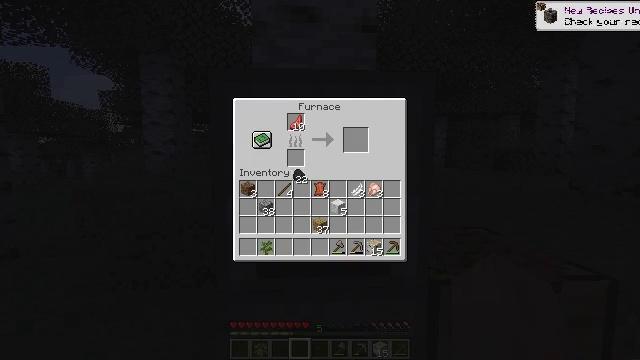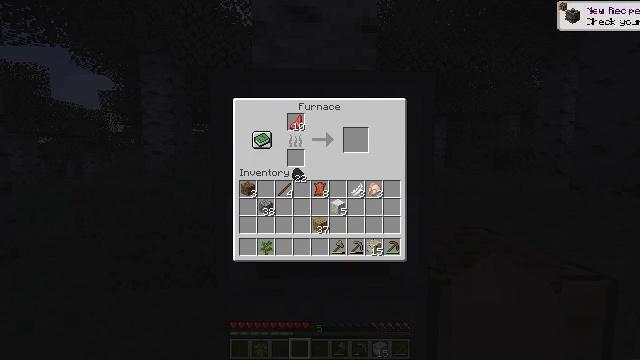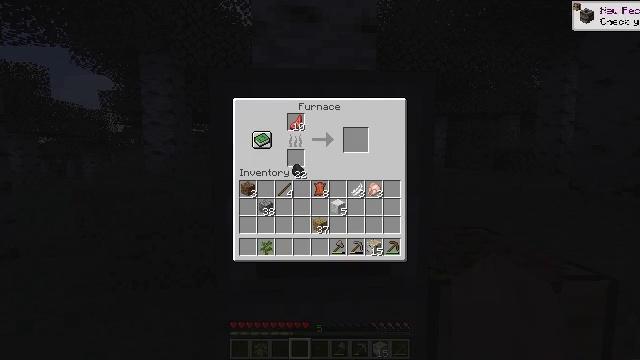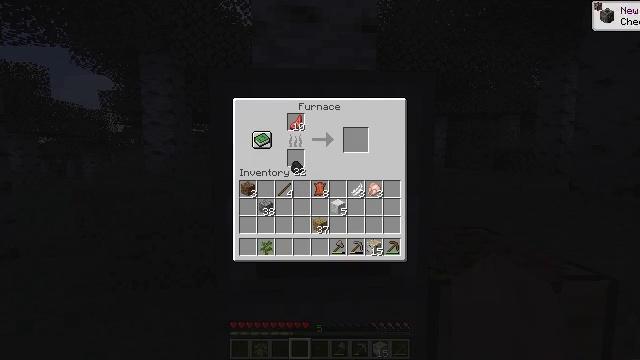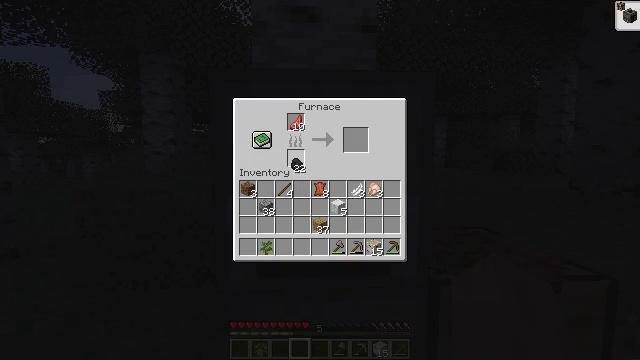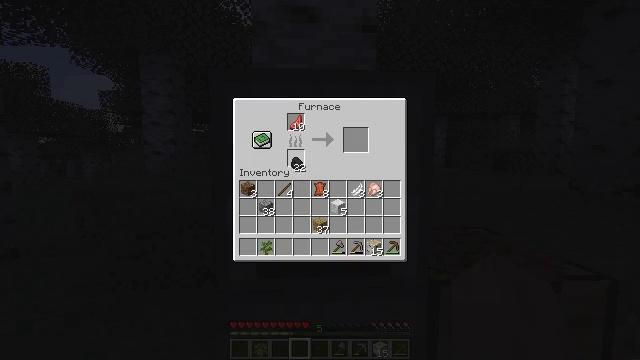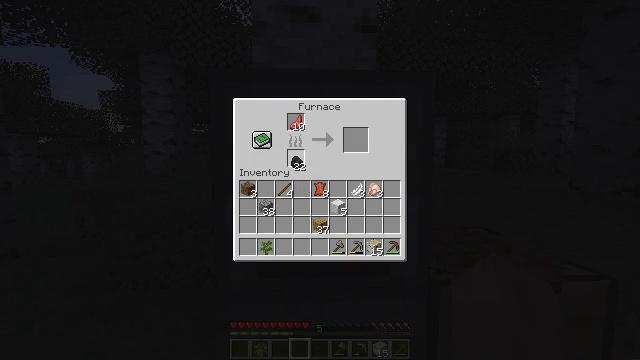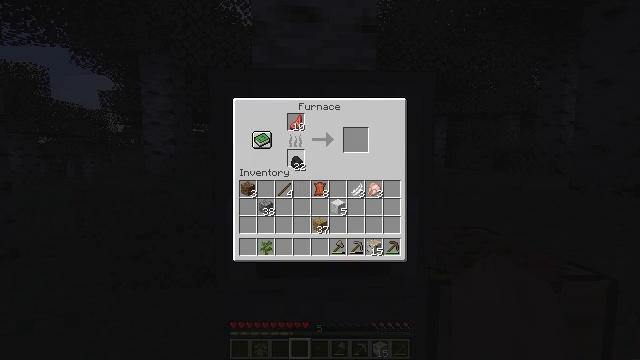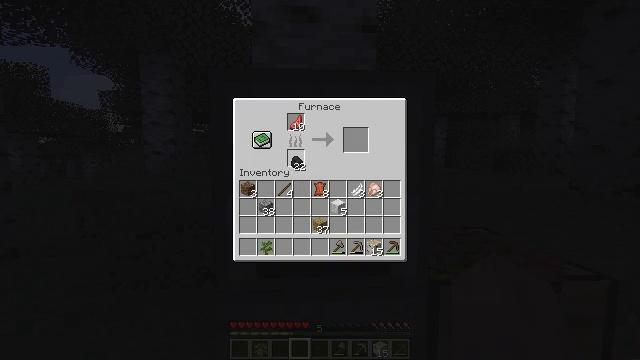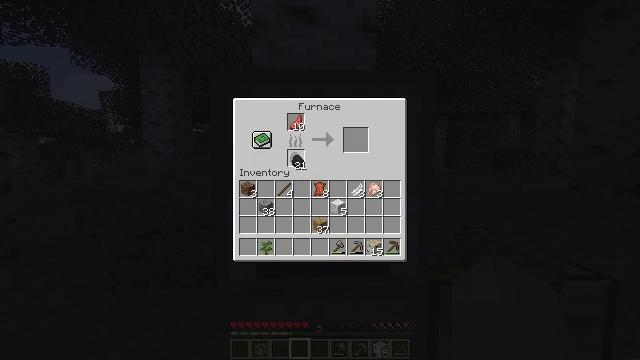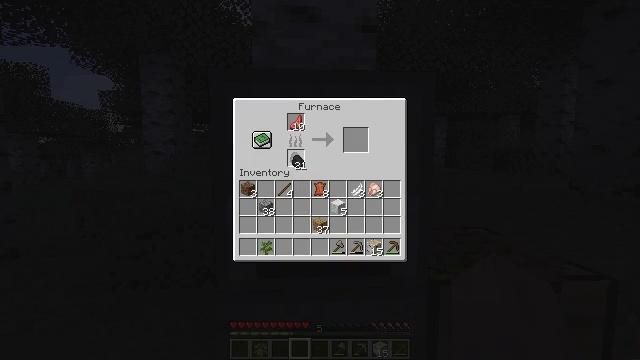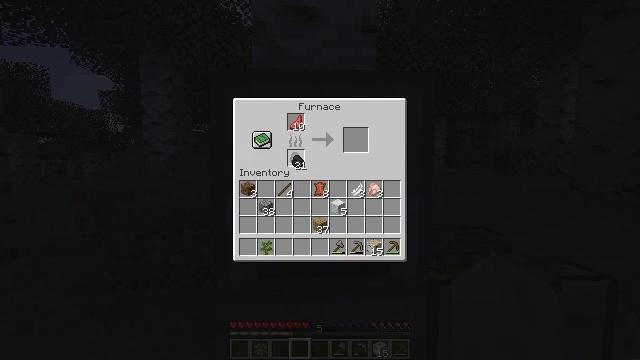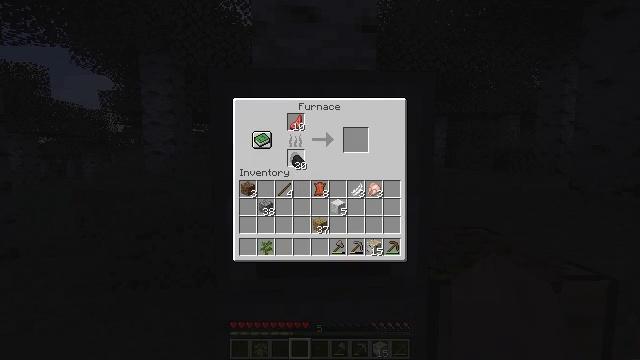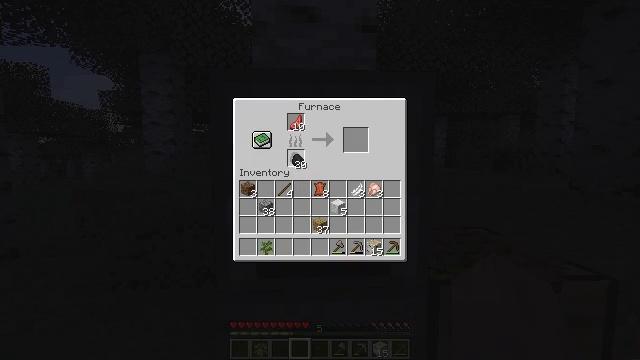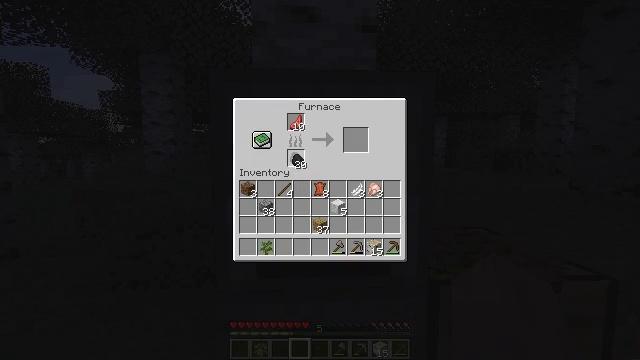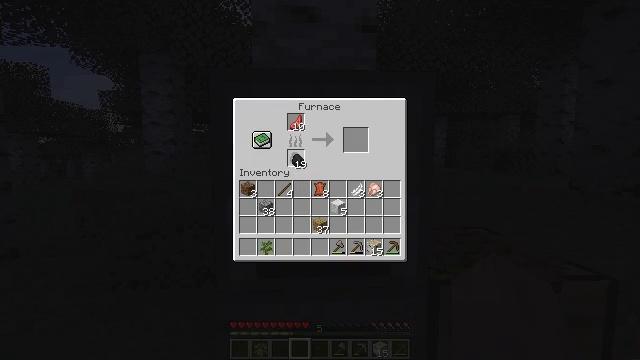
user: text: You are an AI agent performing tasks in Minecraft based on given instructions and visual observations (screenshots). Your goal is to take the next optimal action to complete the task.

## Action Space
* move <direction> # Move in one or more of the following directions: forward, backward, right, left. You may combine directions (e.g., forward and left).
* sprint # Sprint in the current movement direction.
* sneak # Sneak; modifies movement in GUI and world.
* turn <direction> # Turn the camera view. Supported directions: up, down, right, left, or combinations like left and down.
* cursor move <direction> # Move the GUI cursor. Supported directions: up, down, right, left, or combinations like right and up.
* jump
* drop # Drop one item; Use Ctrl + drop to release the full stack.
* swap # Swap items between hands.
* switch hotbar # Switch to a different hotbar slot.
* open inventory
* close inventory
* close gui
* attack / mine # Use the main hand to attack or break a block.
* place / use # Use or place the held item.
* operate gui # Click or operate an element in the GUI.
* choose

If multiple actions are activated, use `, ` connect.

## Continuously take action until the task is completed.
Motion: motion action
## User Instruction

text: craft item air
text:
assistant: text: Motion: no_op
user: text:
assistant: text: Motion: no_op
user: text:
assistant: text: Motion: no_op
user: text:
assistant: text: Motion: no_op
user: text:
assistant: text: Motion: no_op
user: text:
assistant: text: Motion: no_op
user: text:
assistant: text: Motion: choose
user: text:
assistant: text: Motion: choose
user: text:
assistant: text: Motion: no_op
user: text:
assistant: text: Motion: choose
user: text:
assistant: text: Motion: choose
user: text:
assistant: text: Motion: no_op
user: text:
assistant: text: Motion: choose
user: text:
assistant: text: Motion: choose
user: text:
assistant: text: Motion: no_op
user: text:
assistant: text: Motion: choose
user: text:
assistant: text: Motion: choose
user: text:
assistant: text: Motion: choose
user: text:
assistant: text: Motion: choose
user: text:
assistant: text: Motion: no_op
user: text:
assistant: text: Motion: no_op
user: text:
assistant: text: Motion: no_op
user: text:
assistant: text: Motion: no_op
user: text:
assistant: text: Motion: no_op
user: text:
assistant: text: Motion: no_op
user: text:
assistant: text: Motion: no_op
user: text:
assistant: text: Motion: choose
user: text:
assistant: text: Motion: choose
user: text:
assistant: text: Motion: choose
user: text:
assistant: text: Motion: no_op